Field crop: tomato
Growth stage: 1
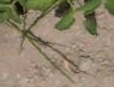
Species: cyperus